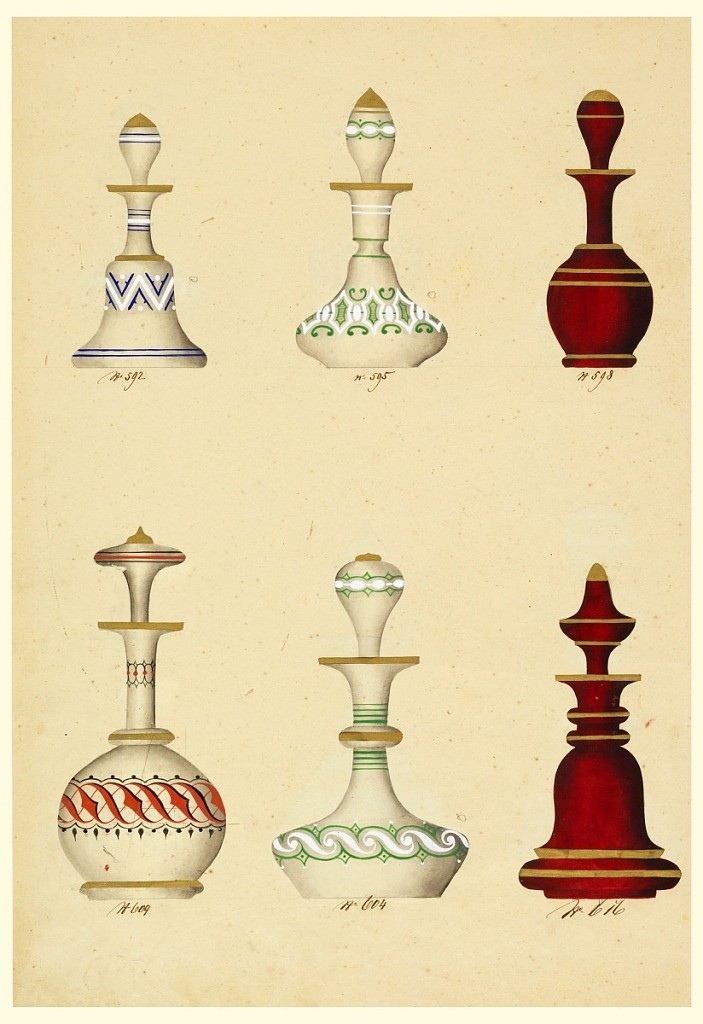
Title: Designs for Glass Scent Bottles
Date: ca. 1850
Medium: Pen and brown ink, brush and gouache, gold paint over graphite on cream wove paper
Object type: Drawing
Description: Recto: six designs for bottles with stoppers, each with style written below; Verso: designs for six other bottles with stoppers, numbered below.